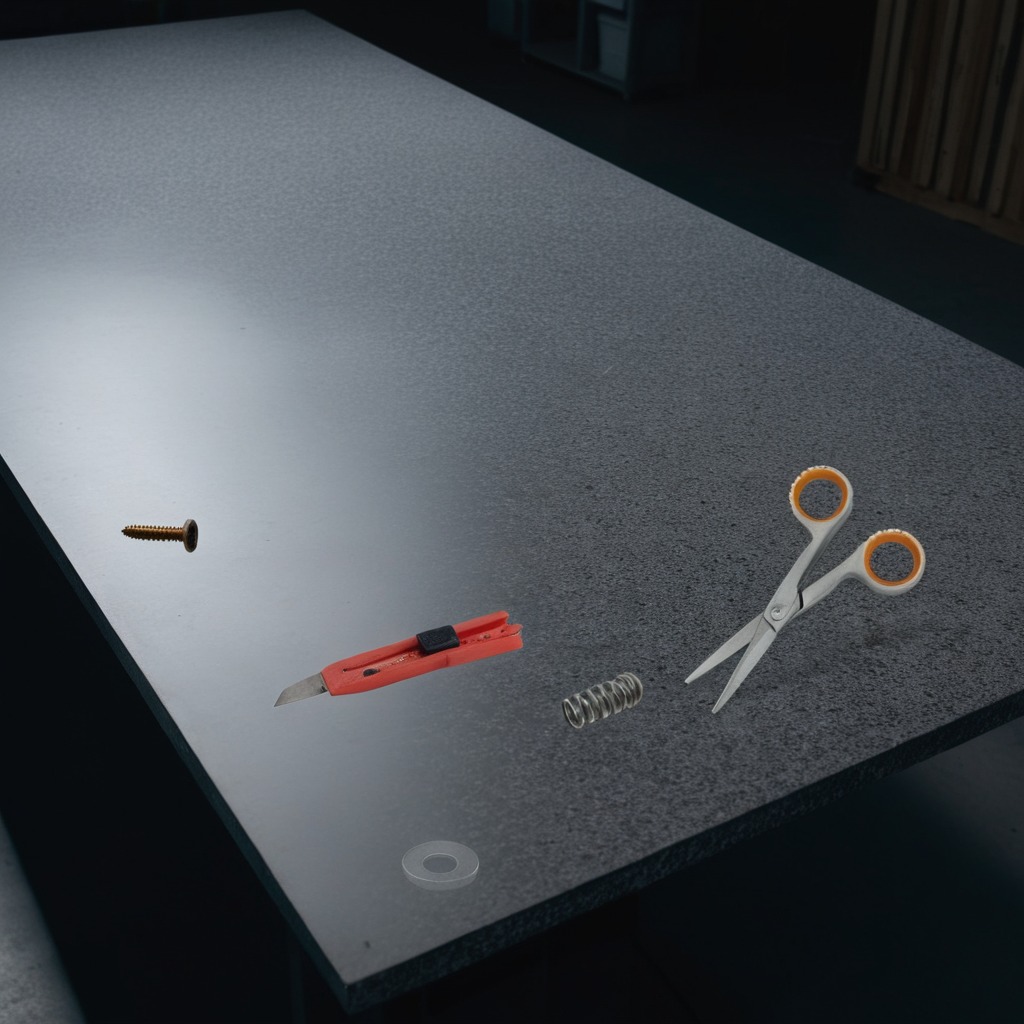
A utility knife, a flat metal washer, a metal machine screw, a coiled metal spring, and a pair of scissors are lying on a clean granite table inside a workshop at night.